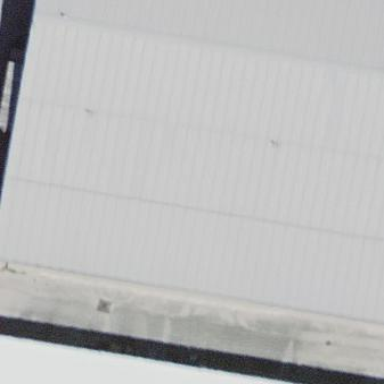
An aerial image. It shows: Industrial building.